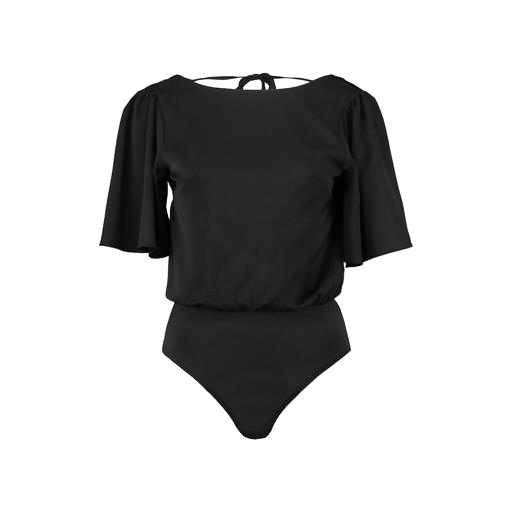
black mira cape-effect bodysuit, black flutter-sleeve top only macy, black plunge bodysuit, white background